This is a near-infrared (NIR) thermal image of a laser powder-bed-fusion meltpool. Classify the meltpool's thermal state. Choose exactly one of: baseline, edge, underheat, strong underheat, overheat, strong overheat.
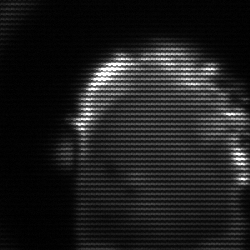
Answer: baseline